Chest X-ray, AP view. Patient: 42 years old, sex M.
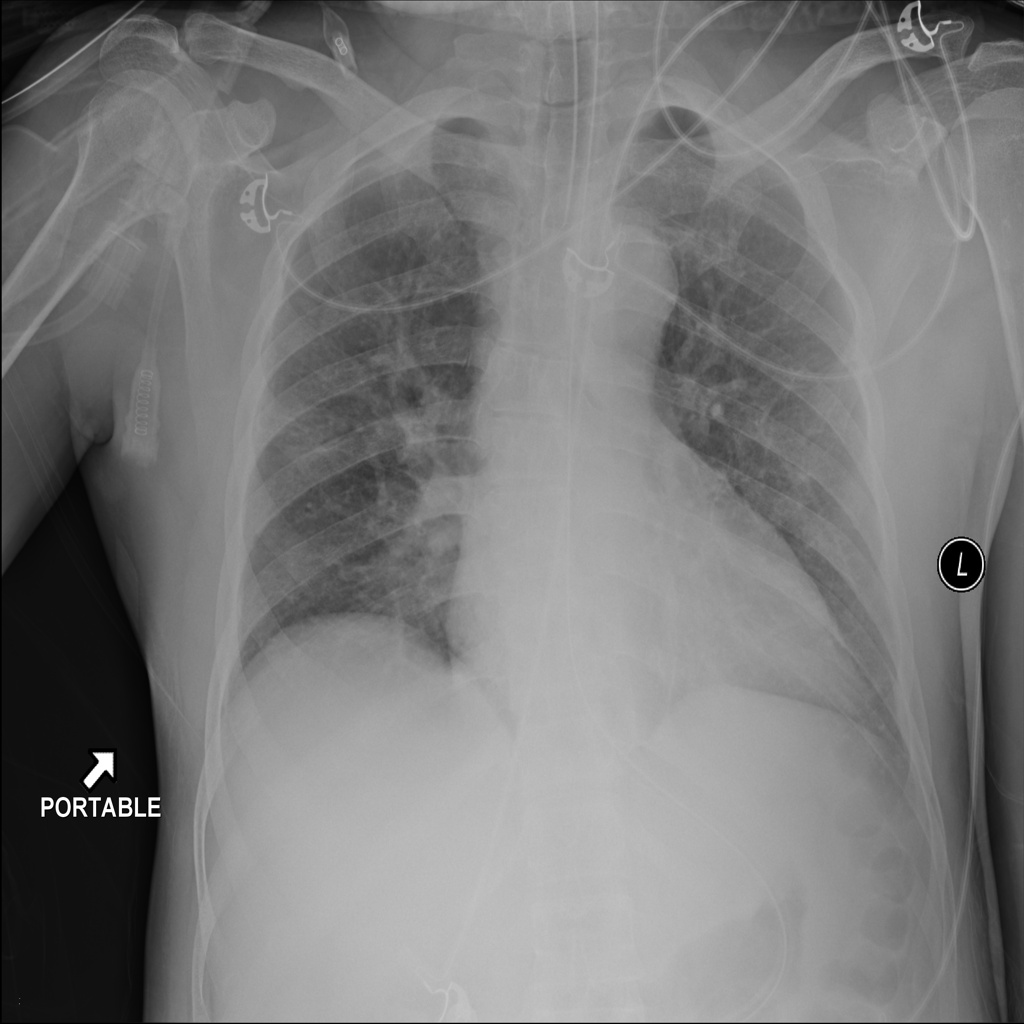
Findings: No Finding